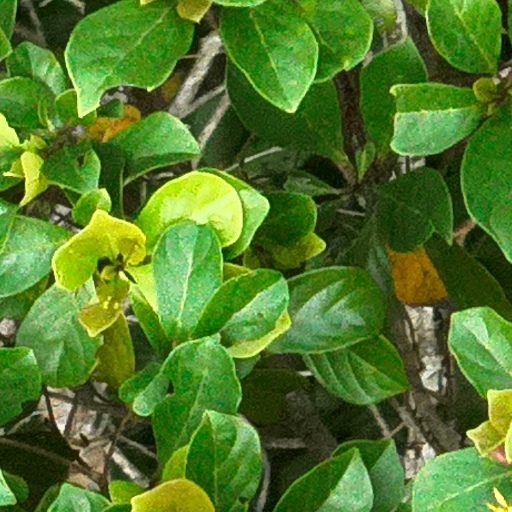
Species: Terminalia amazonia
GBIF accepted scientific name: Terminalia amazonica
Crown area (m\u00b2): 170.197